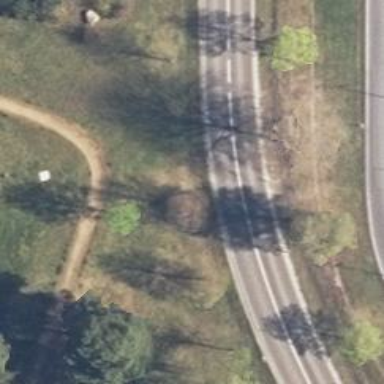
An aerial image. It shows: Asphalt road classified as tertiary.